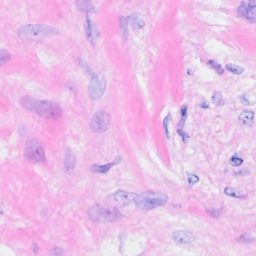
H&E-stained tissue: Breast